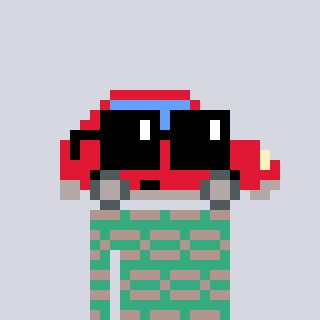
a pixel art character with square black sunglasses, a car-shaped head and a teal-colored body on a cool background